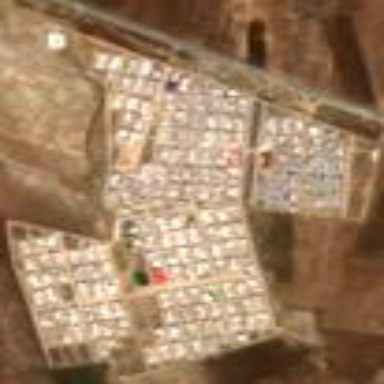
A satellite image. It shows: Site designated for refugees.